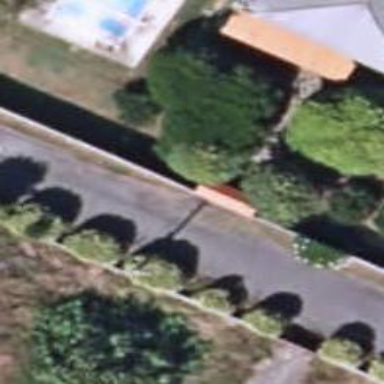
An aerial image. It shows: Fence.